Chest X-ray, PA view. Patient: 51 years old, sex F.
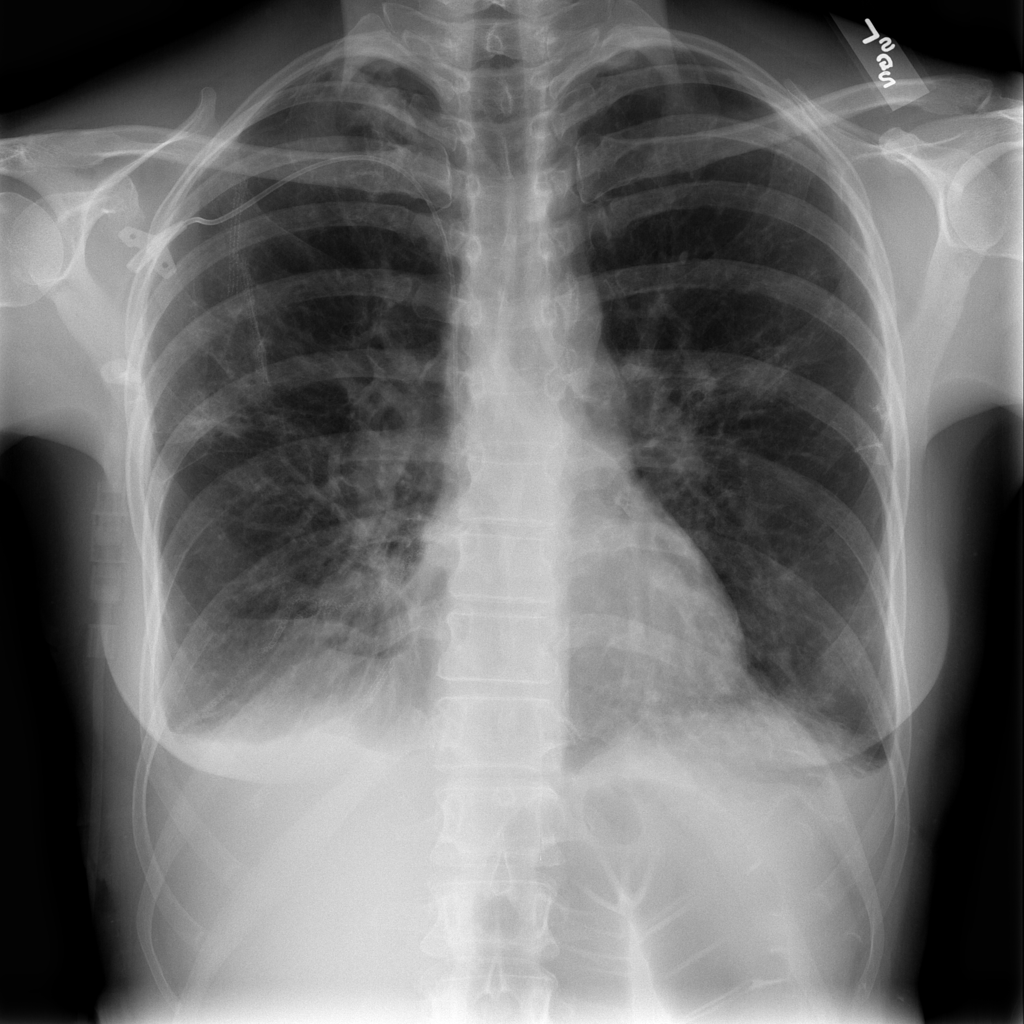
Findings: Nodule, Pleural_Thickening